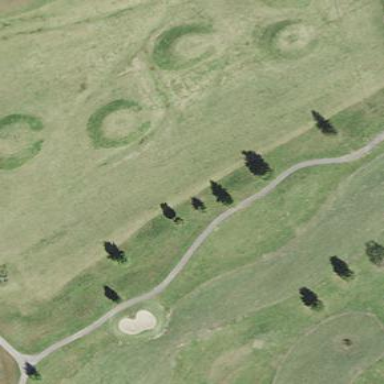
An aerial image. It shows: Grassy area designated as driving range for golf.